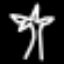
Label: palm tree